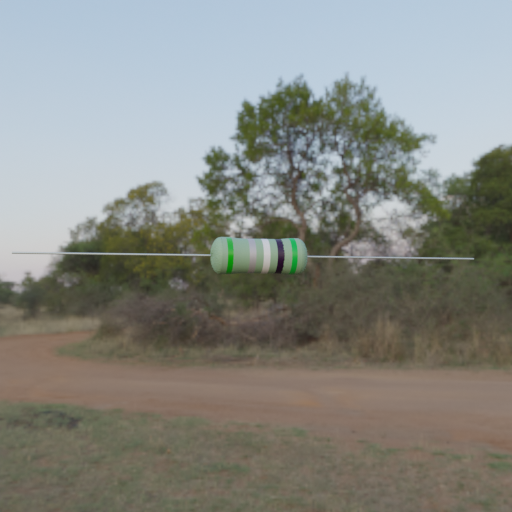
Resistor colour bands (in order): green, silver, white, black, green